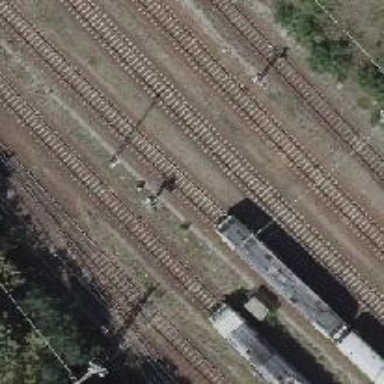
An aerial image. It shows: Railway signal.